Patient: sex F, age 48
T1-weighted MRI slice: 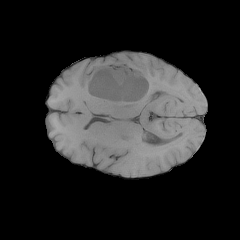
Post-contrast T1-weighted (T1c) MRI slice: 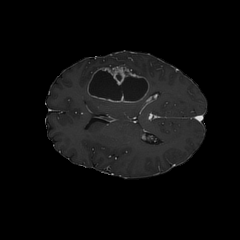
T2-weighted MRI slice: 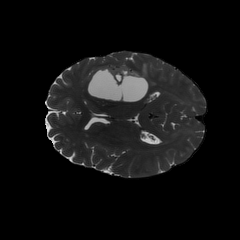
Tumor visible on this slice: yes
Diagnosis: Glioblastoma, IDH-wildtype
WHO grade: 4